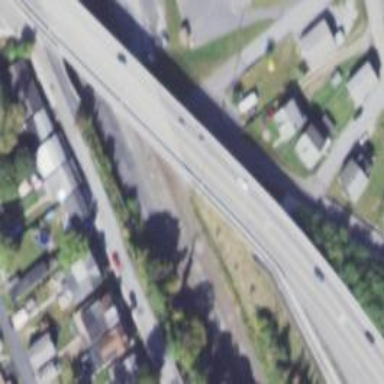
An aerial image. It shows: Trunk highway with asphalt surface. There is sidewalk on the left side.